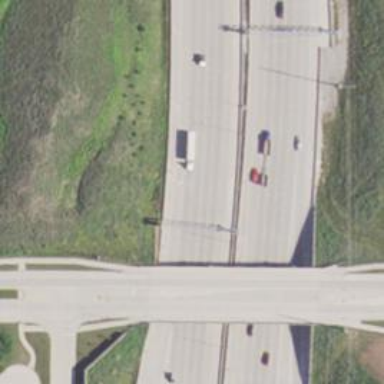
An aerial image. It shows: Motorway junction.